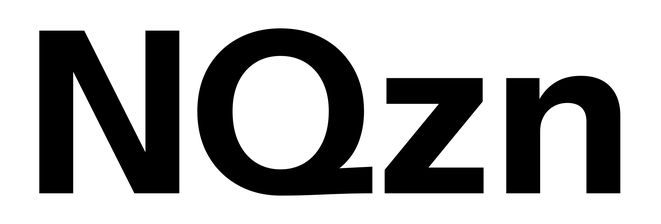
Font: InstrumentSans_Bold